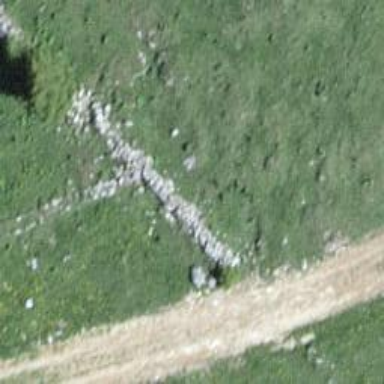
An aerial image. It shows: Wall made of dry stone.